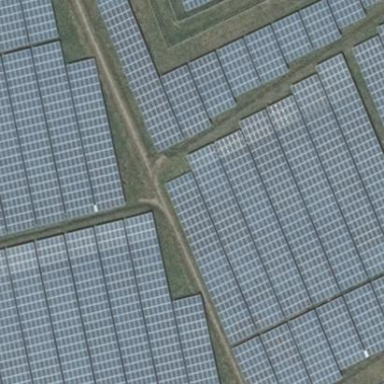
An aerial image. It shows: Solar photovoltaic panel generator.